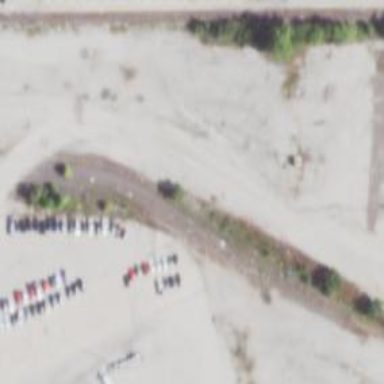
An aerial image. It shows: Disused railway siding.